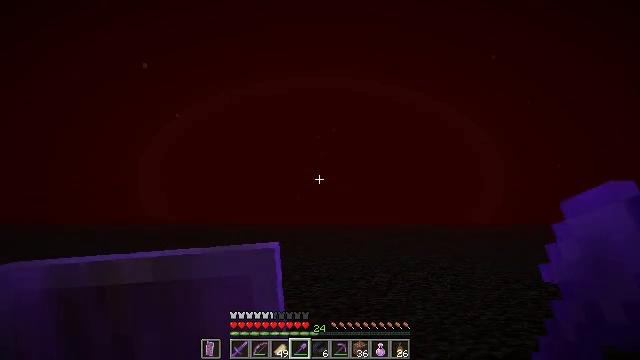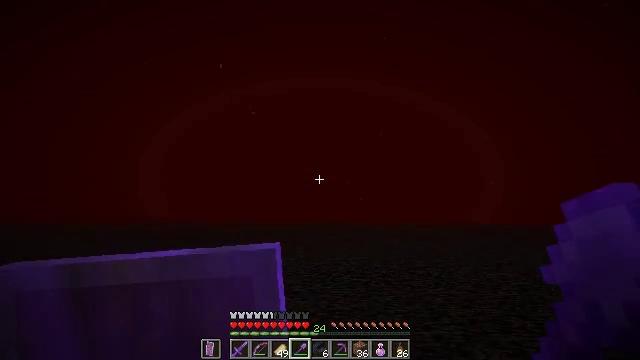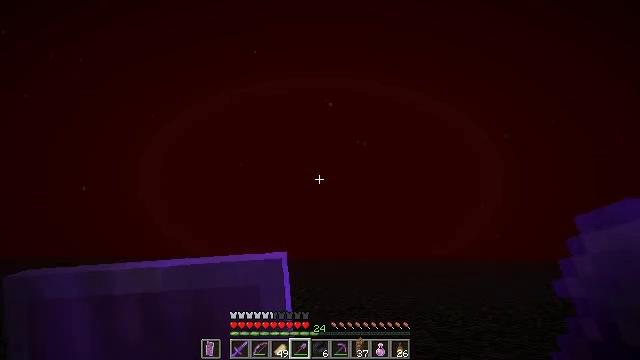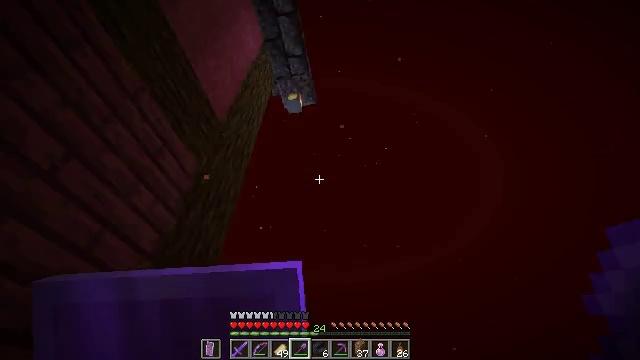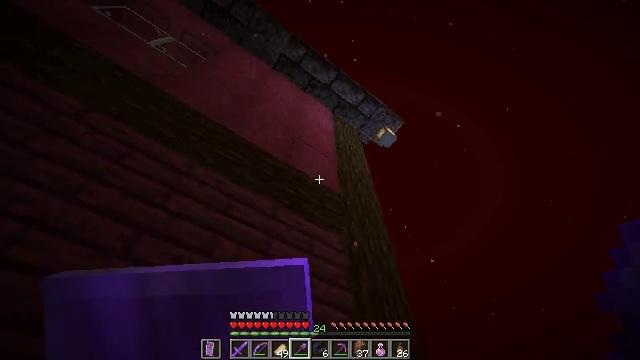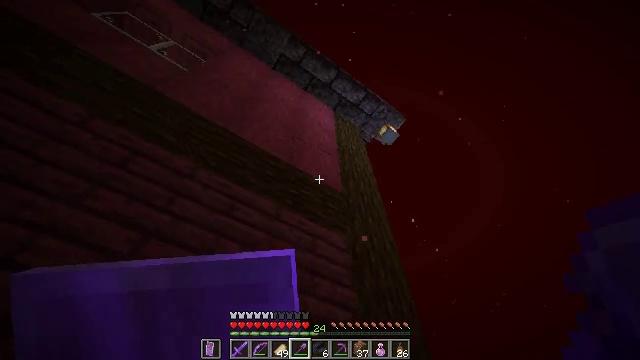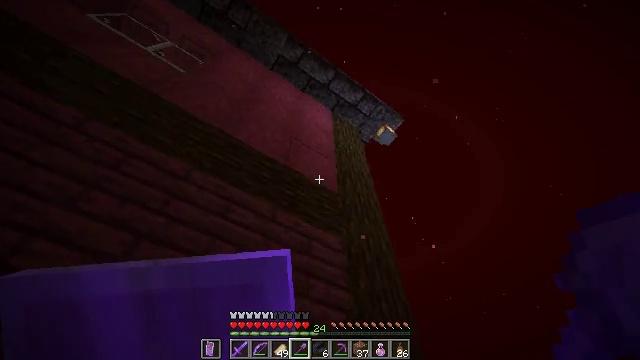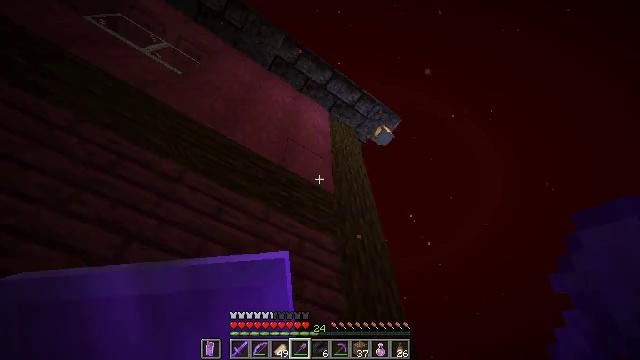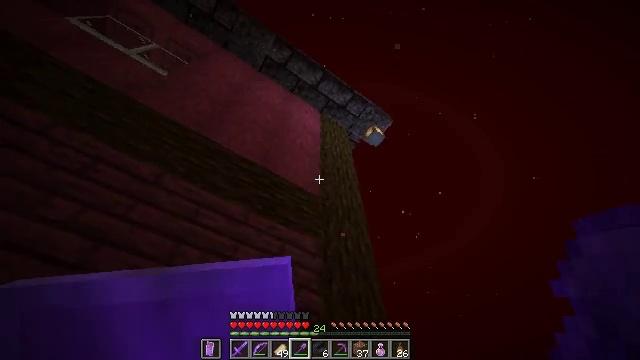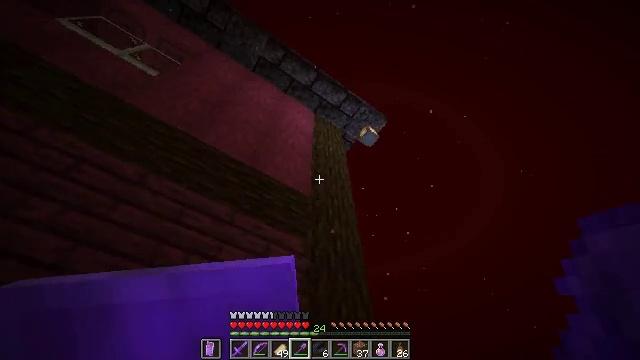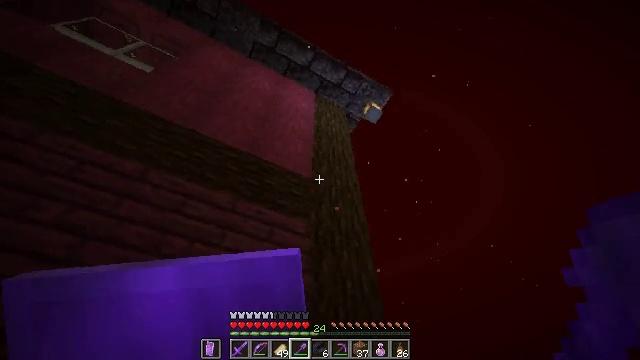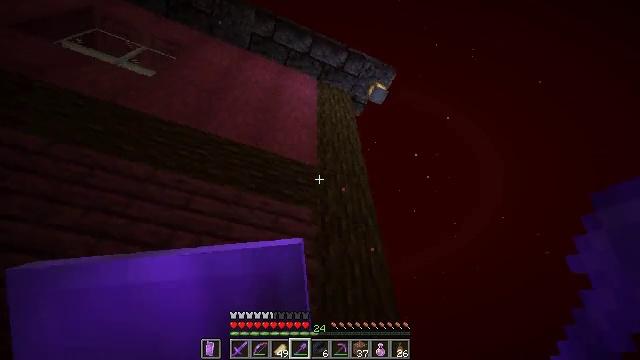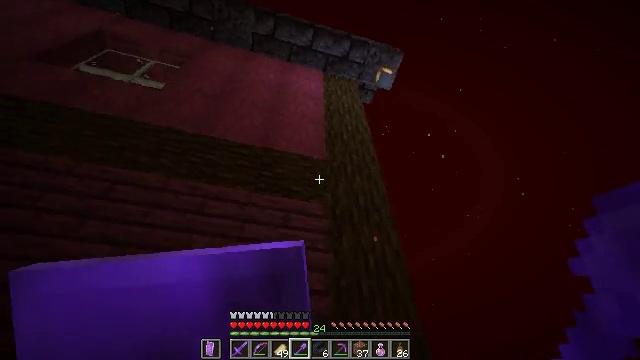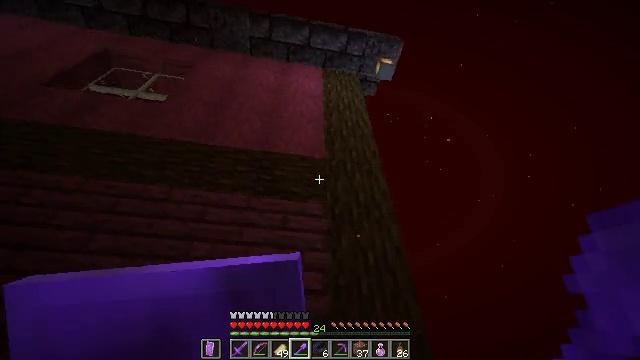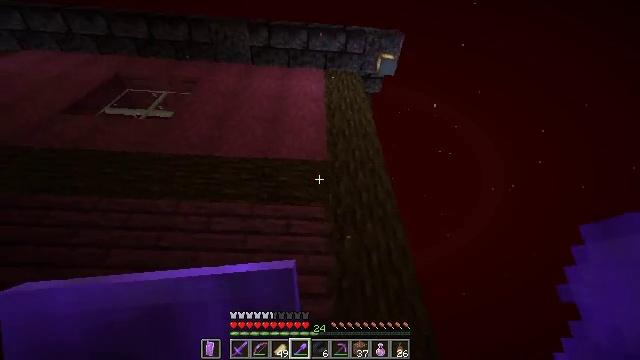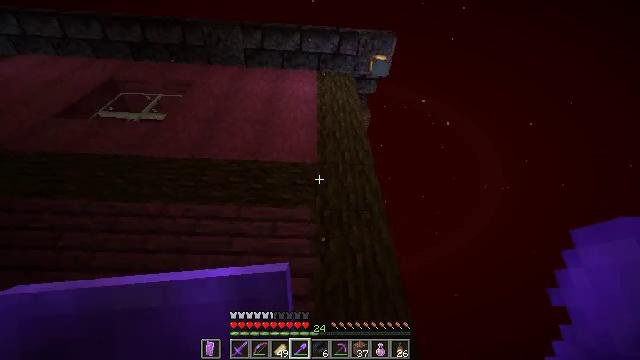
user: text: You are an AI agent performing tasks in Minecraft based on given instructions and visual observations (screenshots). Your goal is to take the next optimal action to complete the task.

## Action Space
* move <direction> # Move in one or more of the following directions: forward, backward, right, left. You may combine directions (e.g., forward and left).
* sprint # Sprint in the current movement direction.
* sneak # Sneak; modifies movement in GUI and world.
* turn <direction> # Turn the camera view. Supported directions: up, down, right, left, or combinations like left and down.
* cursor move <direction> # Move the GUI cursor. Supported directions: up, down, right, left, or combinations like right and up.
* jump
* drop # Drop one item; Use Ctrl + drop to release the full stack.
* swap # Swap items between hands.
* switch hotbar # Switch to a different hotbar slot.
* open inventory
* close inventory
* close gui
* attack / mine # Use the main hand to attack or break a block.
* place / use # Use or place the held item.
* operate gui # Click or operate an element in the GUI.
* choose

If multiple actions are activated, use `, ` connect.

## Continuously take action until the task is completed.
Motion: motion action
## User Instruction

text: Gather crimson planks for building.
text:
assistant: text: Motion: move forward, turn left
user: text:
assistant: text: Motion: move forward, turn left and up
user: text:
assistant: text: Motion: turn left and up
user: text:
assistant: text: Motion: turn left and up
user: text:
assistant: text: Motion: turn left
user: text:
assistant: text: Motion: move right
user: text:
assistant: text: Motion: move right
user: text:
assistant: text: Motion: move right
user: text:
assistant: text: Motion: move right
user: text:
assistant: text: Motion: move right, turn left and down
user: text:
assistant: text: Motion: move right, turn left and down
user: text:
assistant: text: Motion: move right, turn left and down
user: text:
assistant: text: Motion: move right, turn left
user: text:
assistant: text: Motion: move right, turn left
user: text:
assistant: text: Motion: move right
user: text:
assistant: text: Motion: move right
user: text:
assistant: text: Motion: move right, turn left
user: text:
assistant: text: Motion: move right, turn left
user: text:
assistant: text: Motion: move right, turn left
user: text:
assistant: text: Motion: move right, turn left and down
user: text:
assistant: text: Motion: move right, turn left and down
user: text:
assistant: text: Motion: move right, turn left and down
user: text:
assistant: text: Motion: move right, turn left and down
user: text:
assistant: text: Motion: move right, turn left and down
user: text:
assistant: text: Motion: move right
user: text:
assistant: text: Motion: move right
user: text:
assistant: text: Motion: move back and move right
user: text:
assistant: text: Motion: move back and move right
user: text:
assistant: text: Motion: move back and move right
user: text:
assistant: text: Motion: move back and move right